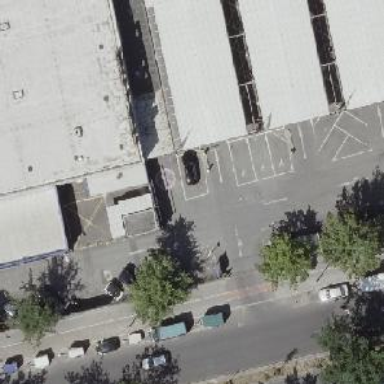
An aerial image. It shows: Parking aisle road that goes through building passage tunnel.